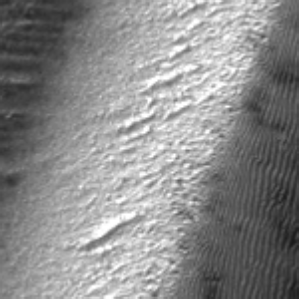
Label: frost